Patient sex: M
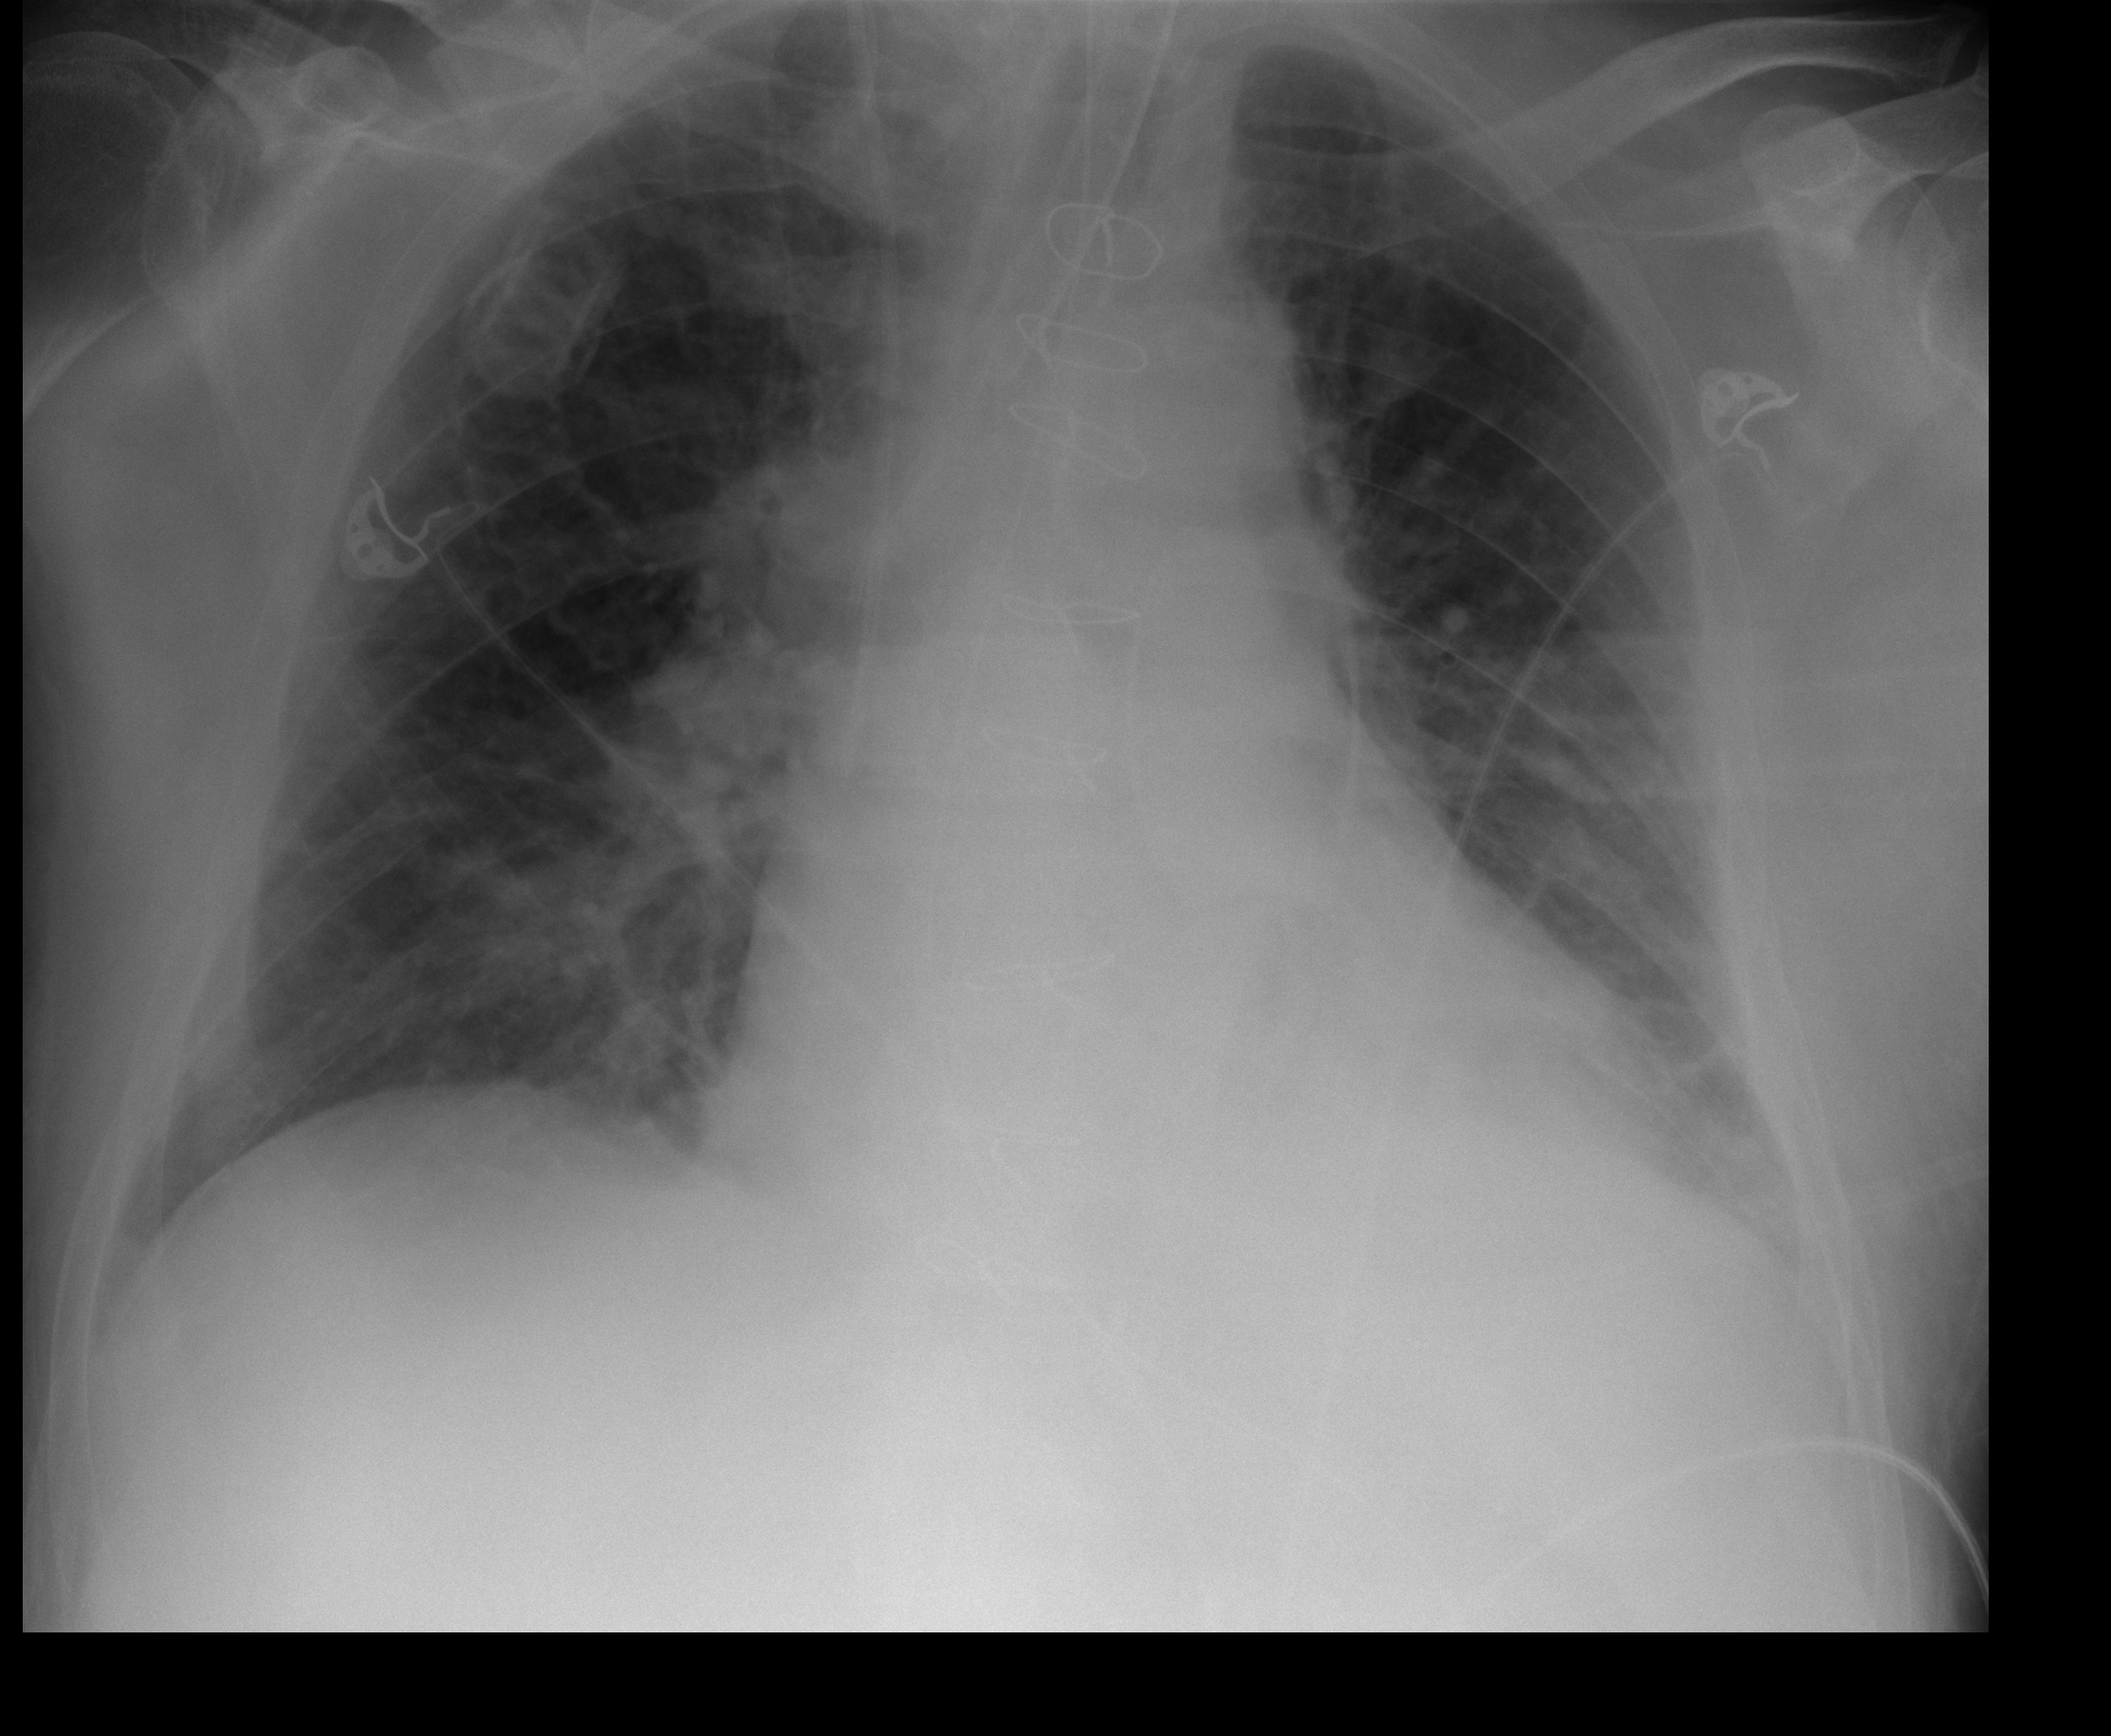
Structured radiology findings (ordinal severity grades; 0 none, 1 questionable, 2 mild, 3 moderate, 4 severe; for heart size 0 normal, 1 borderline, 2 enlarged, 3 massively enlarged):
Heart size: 0
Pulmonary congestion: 2
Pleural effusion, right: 0
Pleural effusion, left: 1
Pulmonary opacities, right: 0
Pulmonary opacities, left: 0
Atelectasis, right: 2
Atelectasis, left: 2